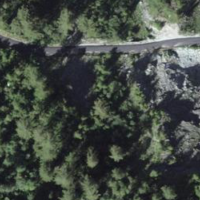
EUNIS habitat code: 26
Species observed at this site:
Centaurea scabiosa